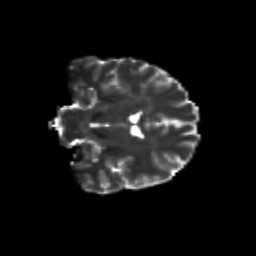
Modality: T2w
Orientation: coronal
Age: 35
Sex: male
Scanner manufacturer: siemens
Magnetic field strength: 3 T
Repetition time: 8.6 s
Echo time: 0.095 s